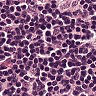
Metastatic tissue present: no